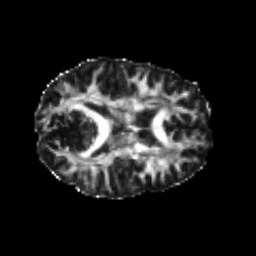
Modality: FA
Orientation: axial
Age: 24
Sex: female
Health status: healthy
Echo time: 0.074 s